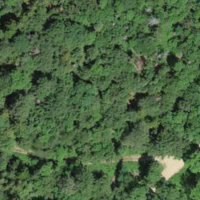
EUNIS habitat code: 41
Species observed at this site:
Melittis melissophyllum